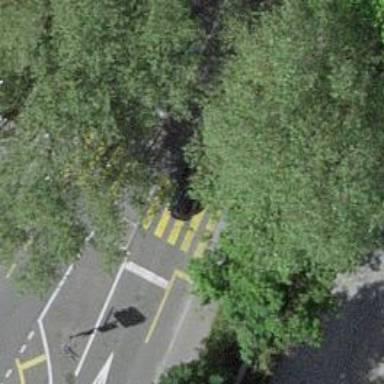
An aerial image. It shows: Secondary road with asphalt surface and dedicated cycle lane.